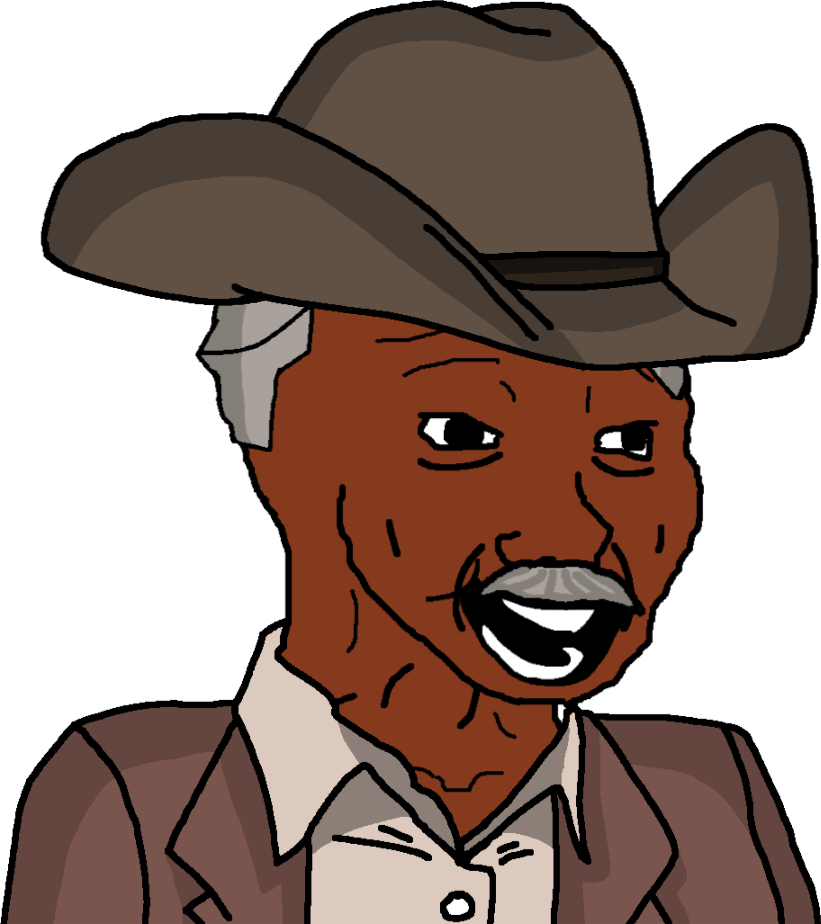
Label: 5_Bloomer